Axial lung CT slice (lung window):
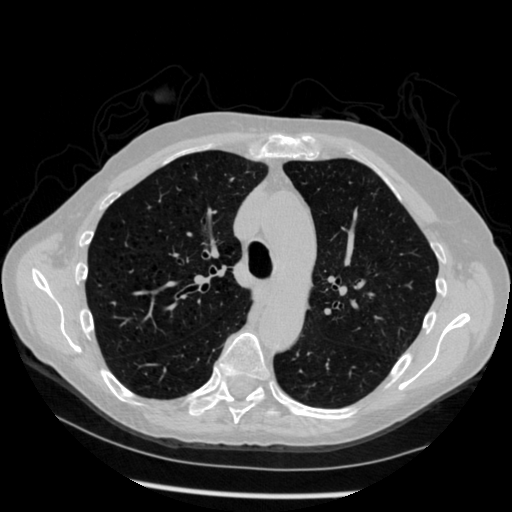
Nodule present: no